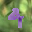
Label: 4